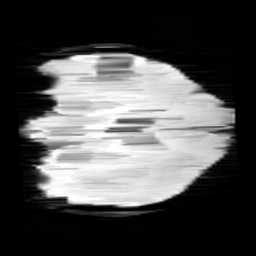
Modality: minIP
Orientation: coronal
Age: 11
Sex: male
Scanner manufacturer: siemens
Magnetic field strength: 3 T
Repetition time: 0.027 s
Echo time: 0.02 s